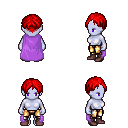
a pixel art fantasy rpg character, female body template, dark elf, purple skin, lavender cape, gold greaves, red parted hairstyle, maroon shoes, four views (front, back, left, right), 2x2 character sprite sheet, small pixel art, hard edges, no anti-aliasing